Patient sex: M
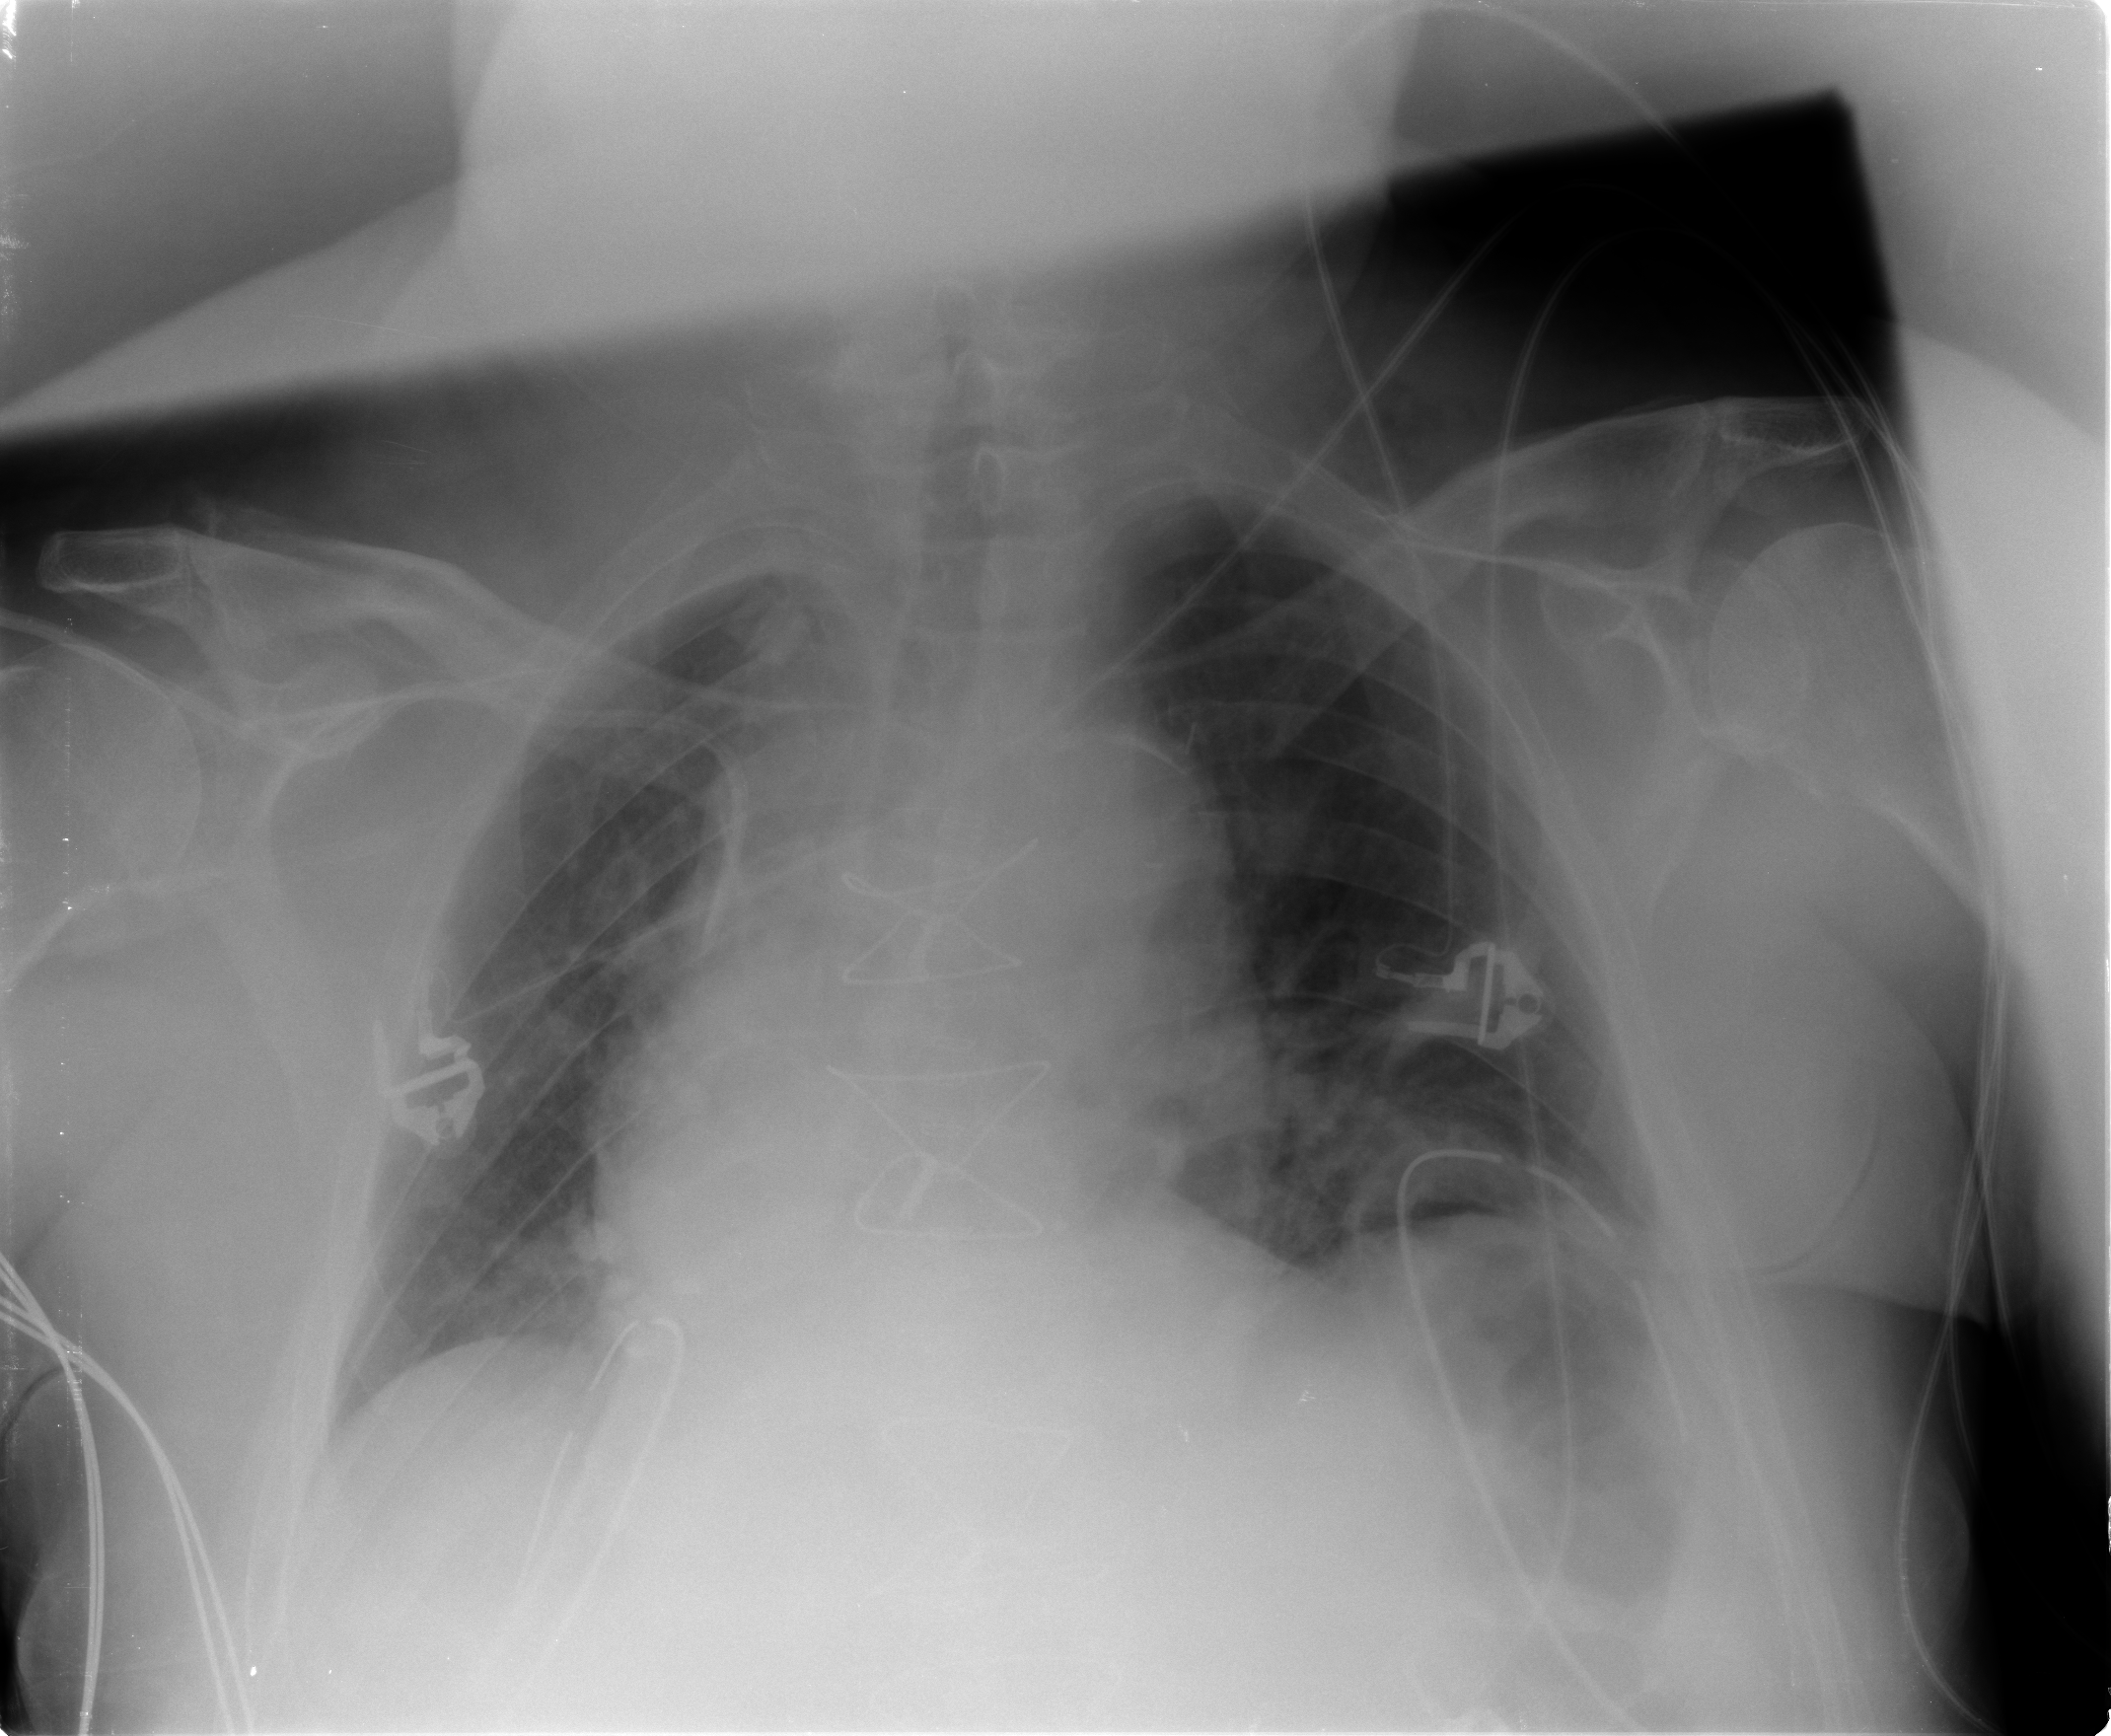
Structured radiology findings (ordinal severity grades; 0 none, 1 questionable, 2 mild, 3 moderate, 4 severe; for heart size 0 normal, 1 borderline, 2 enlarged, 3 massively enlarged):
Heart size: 2
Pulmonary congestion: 2
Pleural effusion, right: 1
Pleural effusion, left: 2
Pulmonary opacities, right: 1
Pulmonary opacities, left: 1
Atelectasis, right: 2
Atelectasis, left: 2